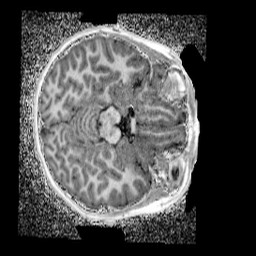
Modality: UNIT1_denoised
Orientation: axial
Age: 10
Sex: female
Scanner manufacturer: siemens
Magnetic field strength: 3 T
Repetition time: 4 s
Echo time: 0.00299 s